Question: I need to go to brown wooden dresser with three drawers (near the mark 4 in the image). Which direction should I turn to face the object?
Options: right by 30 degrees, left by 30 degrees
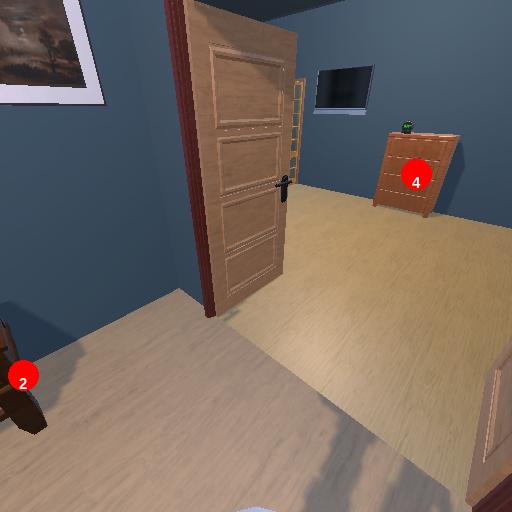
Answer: right by 30 degrees